Interaction volume radius: 10 \u00c5
Interaction volume height: 25 \u00c5
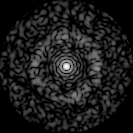
Disorder parameter: 0.8435